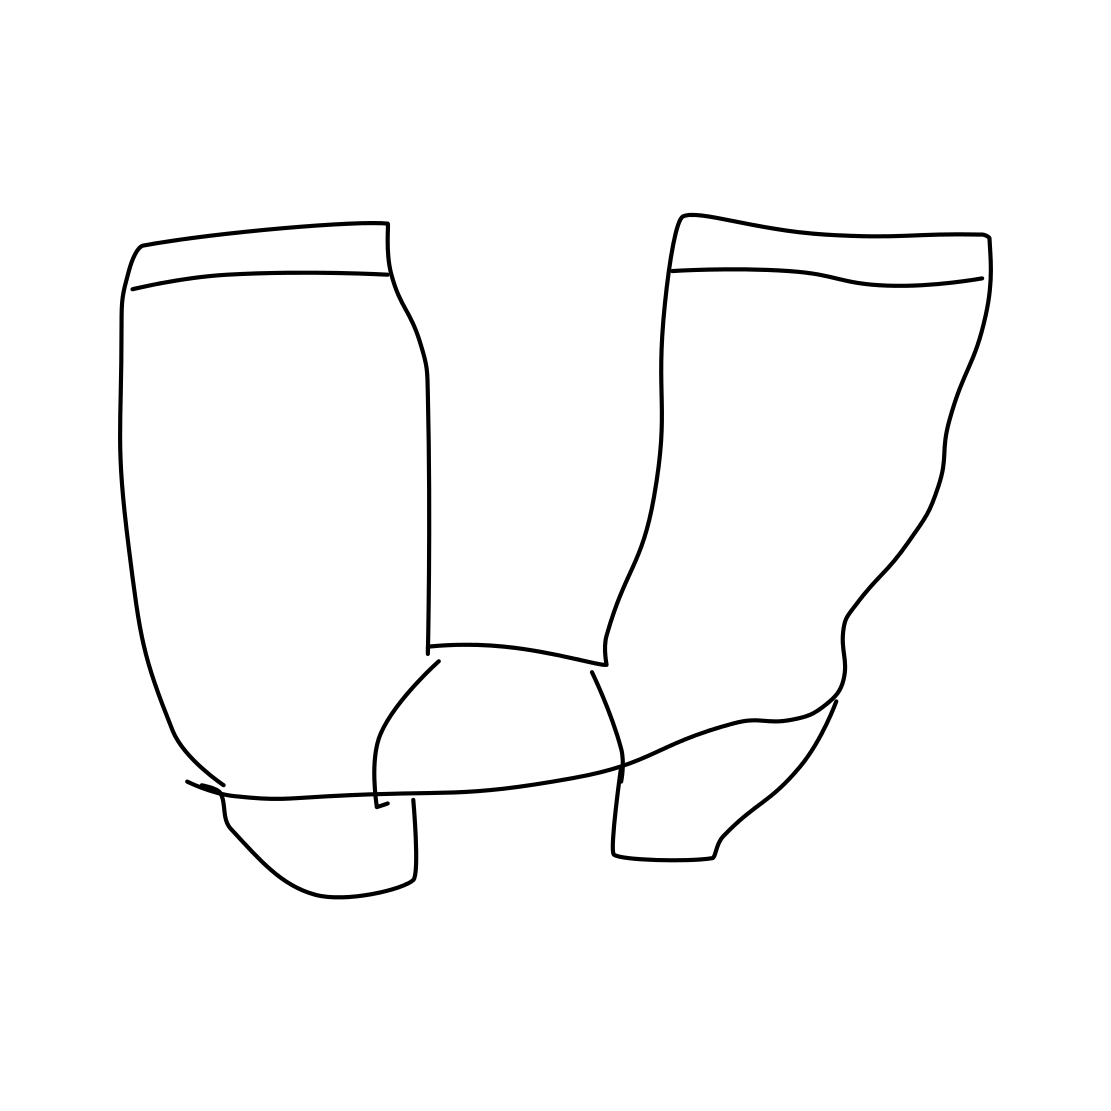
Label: binoculars